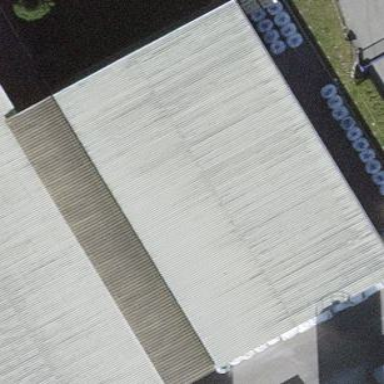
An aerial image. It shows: Industrial building.